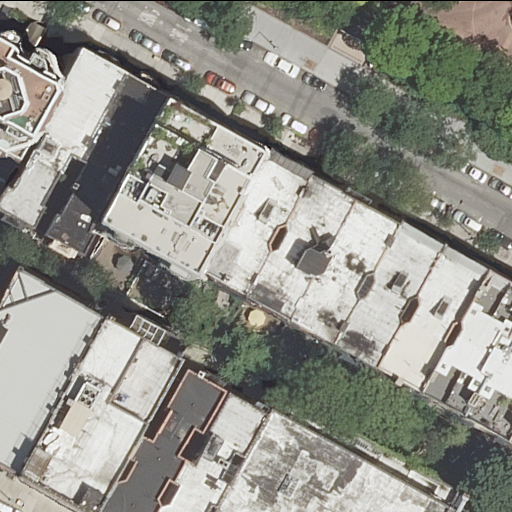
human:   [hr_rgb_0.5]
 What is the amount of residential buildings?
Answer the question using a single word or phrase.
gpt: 18

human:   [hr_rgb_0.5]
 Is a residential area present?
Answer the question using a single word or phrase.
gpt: yes

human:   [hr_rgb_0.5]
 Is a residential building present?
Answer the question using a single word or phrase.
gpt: yes

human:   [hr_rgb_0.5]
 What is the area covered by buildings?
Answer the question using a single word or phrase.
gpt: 6228m2

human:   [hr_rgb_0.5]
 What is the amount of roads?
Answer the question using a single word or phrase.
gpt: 5

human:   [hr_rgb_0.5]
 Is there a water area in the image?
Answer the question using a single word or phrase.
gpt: no

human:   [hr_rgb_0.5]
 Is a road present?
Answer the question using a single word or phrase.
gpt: yes

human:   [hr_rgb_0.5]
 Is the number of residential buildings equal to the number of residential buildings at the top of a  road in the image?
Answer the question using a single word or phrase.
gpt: no

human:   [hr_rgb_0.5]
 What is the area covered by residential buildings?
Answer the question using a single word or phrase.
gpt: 6228m2

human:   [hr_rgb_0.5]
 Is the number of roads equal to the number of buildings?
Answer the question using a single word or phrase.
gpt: no

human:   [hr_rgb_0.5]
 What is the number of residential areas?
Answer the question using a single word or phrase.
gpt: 1

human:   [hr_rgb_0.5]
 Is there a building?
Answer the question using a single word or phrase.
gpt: yes

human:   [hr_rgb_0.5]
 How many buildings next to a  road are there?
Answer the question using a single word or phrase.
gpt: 18

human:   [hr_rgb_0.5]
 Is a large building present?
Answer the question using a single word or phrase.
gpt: yes

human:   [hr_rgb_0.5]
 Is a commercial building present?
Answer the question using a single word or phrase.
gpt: no

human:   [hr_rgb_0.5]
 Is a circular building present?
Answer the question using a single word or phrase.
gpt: no

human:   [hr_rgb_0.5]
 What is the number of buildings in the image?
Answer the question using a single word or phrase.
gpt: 18

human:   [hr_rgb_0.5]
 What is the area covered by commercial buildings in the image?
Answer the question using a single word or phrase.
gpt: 0m2

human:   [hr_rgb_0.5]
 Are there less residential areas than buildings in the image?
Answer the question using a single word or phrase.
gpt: yes

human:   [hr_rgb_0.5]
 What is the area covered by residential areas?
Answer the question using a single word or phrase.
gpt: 5606m2

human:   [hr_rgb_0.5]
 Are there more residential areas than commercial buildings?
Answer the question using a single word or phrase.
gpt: yes

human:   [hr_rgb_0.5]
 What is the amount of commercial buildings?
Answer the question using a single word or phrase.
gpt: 0

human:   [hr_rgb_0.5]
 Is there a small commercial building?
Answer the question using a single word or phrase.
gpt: no

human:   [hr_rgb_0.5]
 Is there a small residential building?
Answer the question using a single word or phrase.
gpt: yes

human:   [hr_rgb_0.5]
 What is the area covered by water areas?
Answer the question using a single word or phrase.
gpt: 0m2

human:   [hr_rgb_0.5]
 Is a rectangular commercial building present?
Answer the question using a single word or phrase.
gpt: no

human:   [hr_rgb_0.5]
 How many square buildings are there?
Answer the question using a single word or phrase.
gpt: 0

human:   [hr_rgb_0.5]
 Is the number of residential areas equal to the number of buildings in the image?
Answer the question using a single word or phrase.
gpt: no

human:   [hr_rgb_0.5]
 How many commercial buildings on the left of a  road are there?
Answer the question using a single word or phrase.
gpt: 0

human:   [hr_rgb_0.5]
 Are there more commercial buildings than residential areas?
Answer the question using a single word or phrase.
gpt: no

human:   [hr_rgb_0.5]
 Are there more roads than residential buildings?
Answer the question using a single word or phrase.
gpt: no

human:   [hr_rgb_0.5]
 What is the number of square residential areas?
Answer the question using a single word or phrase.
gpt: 0

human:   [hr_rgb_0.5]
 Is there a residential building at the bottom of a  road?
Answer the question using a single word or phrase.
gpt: yes

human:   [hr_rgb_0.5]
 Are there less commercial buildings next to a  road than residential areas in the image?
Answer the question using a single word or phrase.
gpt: yes

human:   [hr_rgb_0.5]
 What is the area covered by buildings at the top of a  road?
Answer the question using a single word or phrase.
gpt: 4759m2

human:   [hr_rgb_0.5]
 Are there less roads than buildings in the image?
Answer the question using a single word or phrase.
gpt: yes

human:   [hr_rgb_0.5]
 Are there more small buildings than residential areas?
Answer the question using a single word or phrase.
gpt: yes

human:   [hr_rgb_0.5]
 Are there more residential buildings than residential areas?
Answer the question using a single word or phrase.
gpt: yes

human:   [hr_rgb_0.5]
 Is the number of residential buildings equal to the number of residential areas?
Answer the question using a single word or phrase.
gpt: no

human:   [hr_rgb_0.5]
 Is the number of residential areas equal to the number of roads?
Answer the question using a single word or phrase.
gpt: no

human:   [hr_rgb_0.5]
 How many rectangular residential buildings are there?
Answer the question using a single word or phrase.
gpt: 9

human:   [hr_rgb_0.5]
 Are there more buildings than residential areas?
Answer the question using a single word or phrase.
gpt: yes

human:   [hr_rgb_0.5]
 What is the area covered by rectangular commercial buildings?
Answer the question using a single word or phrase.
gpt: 0m2

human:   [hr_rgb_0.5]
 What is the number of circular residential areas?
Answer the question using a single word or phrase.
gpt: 0

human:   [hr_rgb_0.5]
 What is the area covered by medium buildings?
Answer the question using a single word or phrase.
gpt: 2718m2

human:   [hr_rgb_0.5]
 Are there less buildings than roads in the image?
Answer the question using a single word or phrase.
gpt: no

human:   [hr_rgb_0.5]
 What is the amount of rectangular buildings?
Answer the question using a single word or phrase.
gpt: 9

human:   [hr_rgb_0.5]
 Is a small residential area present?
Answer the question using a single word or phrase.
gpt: no

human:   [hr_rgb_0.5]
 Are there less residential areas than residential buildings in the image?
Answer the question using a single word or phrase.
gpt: yes

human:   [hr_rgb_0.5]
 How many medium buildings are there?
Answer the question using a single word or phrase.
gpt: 10

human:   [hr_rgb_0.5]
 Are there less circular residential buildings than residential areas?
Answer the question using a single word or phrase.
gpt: yes

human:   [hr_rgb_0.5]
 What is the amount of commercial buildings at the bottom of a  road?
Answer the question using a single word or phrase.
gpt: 0

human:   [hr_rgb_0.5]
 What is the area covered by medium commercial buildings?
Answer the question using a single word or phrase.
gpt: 0m2

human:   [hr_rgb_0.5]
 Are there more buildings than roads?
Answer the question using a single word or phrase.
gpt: yes

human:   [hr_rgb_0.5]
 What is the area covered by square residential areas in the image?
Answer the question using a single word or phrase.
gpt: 0m2

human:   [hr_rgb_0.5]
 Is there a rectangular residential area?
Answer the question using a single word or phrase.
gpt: yes

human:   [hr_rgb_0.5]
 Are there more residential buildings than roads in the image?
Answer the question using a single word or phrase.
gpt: yes

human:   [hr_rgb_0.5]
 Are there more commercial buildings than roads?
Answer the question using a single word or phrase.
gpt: no

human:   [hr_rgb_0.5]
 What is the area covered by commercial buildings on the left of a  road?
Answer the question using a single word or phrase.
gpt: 0m2

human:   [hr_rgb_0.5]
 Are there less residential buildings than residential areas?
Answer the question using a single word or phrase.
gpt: no

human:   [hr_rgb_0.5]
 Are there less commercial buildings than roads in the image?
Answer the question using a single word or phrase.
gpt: yes

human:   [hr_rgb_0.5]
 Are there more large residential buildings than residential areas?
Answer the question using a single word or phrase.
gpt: yes

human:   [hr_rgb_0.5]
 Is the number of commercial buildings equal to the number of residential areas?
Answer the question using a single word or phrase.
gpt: no

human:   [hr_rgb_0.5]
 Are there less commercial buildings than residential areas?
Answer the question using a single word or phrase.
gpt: yes